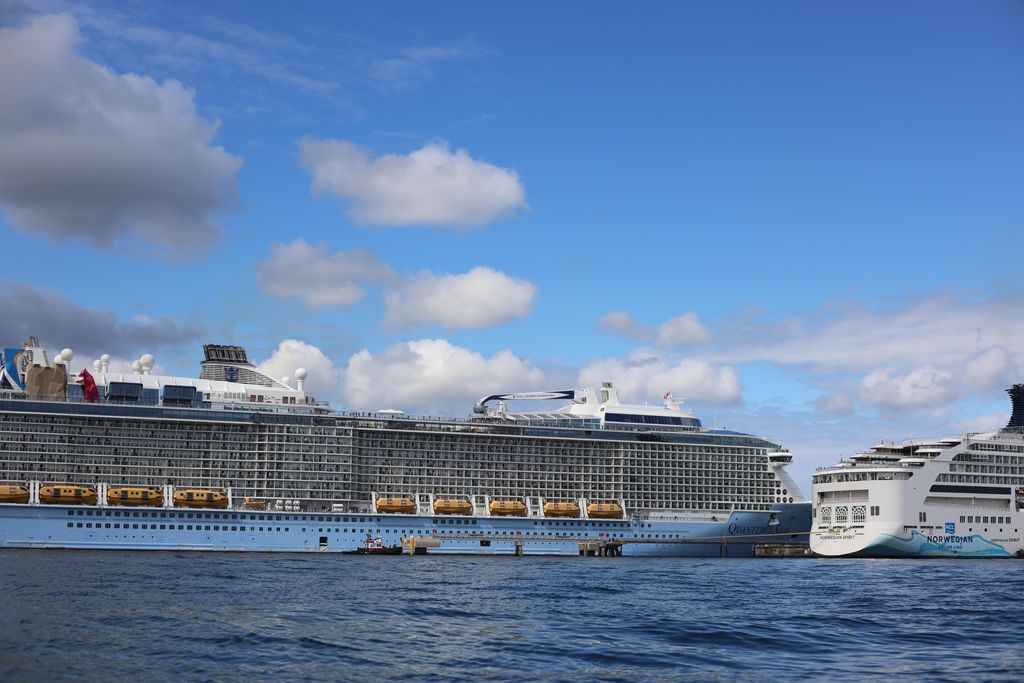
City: victoria